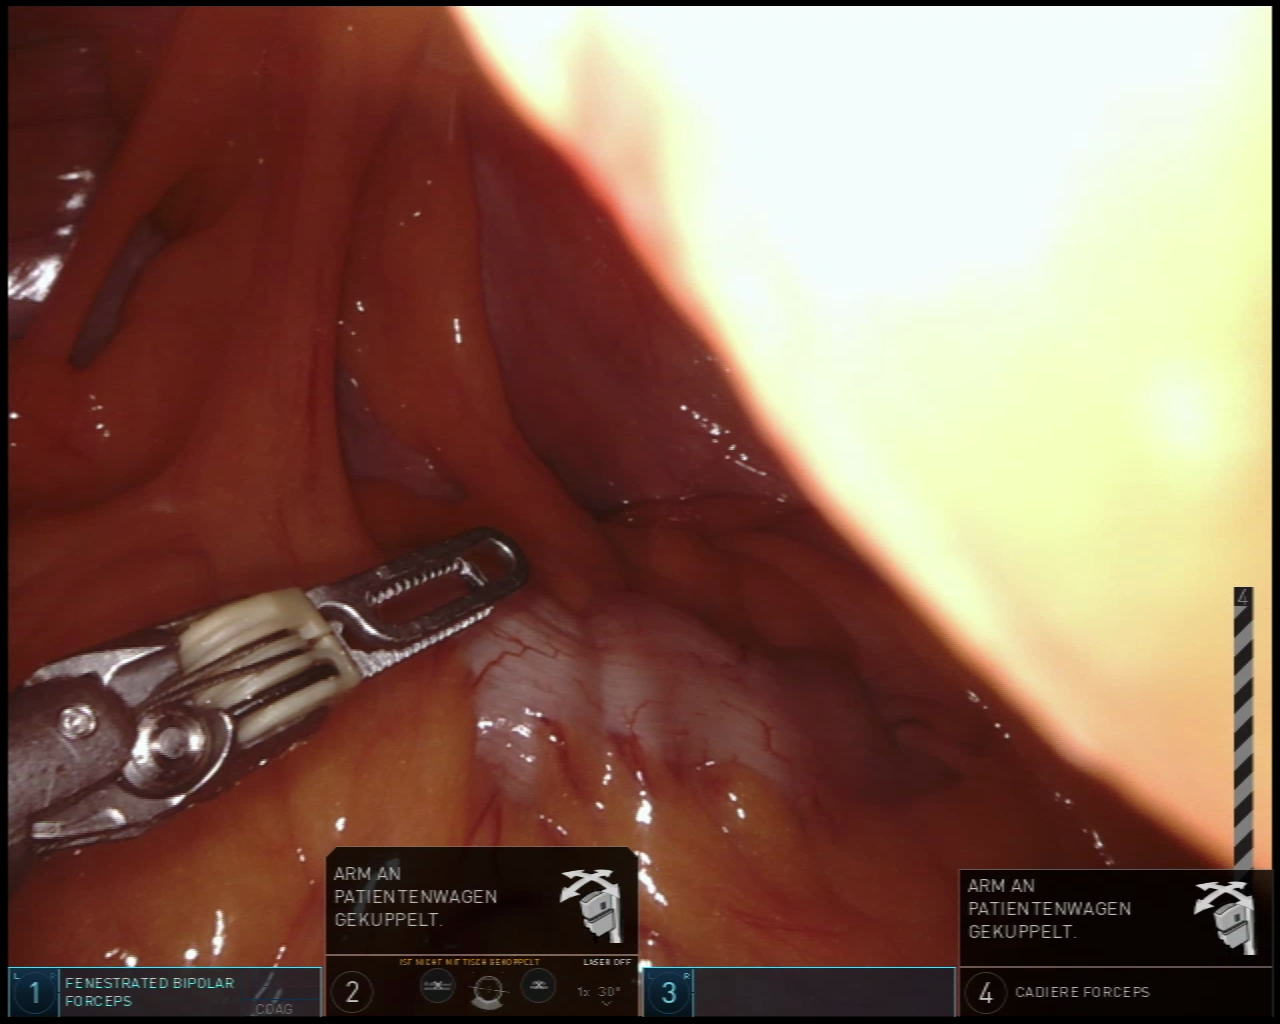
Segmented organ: colon
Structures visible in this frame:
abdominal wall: yes
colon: yes
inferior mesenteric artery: no
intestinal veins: no
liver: no
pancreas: no
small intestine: no
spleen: no
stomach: no
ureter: no
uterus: no
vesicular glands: no